Aerial crown-view tile of a tropical tree (Barro Colorado Island, Panama), acquired 20250818:
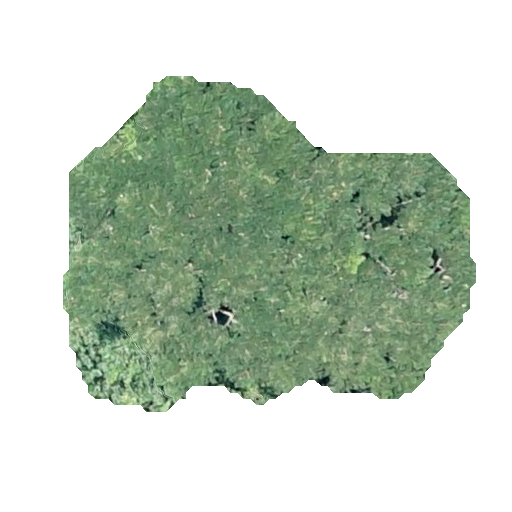
Species: Jacaranda copaia
GBIF accepted scientific name: Jacaranda copaia
Crown area: 147.944 m²